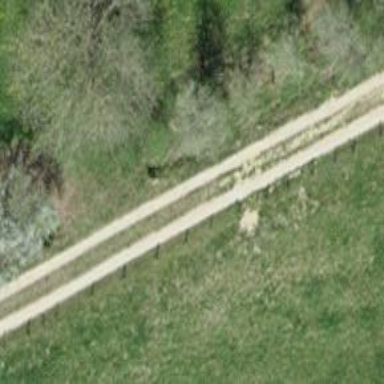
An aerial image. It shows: Hedge barrier.